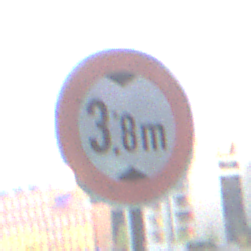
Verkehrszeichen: TatsaechlicheHoehe
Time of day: SunriseSunset
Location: Outdoor (Urban)
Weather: PartlyCloudy
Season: NotSpecified
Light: Natural